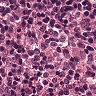
Metastatic tissue present: no